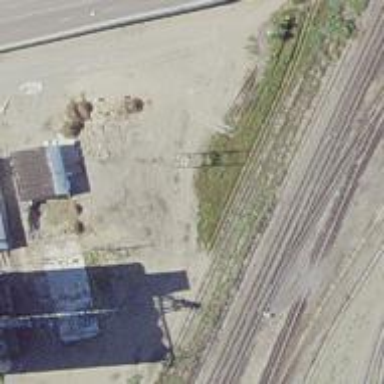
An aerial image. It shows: Rail spur service.